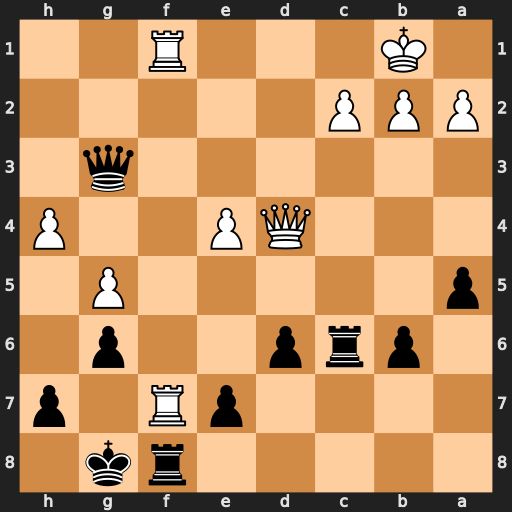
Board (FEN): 5rk1/4pR1p/1prp2p1/p5P1/3QP2P/6q1/PPP5/1K3R2
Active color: b
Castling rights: -
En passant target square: -
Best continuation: Rxf7 Qd5 e6 Qxe6 Rc7